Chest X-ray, PA view. Patient: 39 years old, sex F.
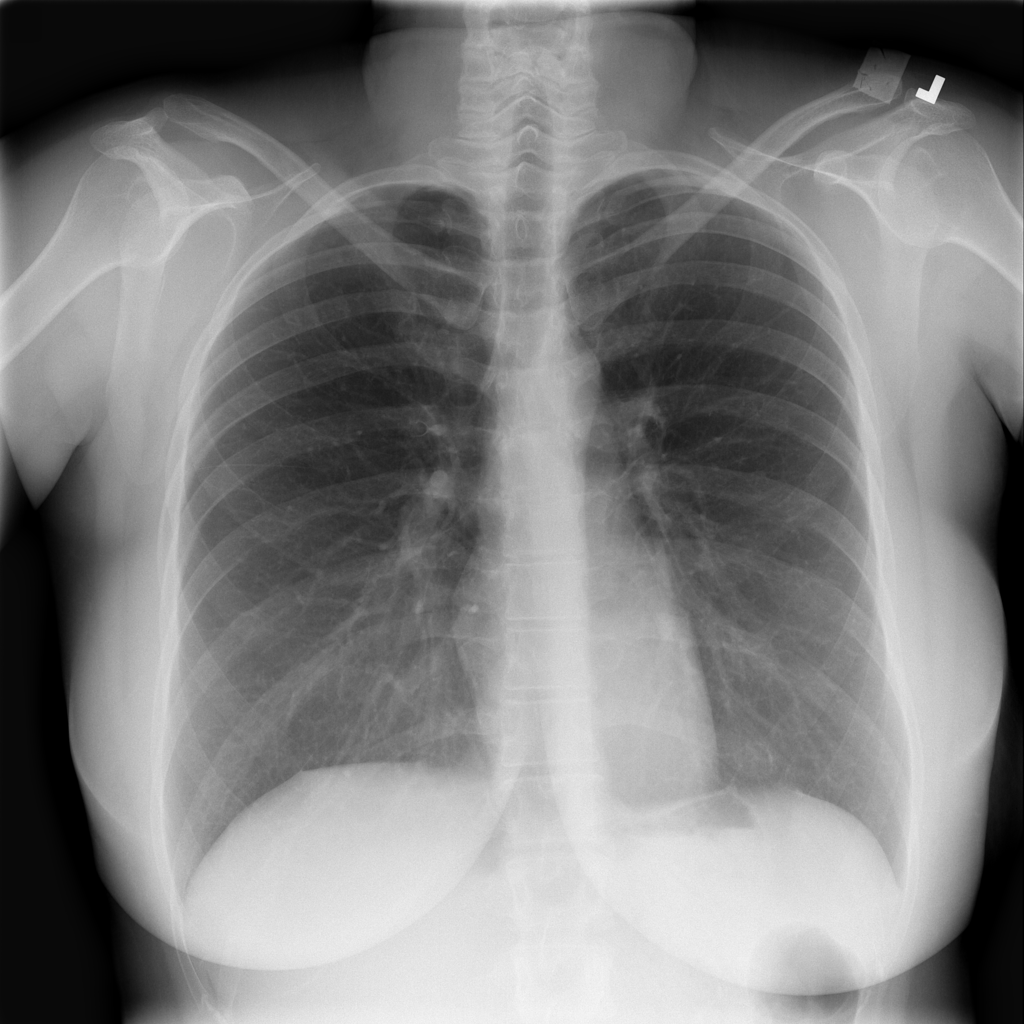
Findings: No Finding